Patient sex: M
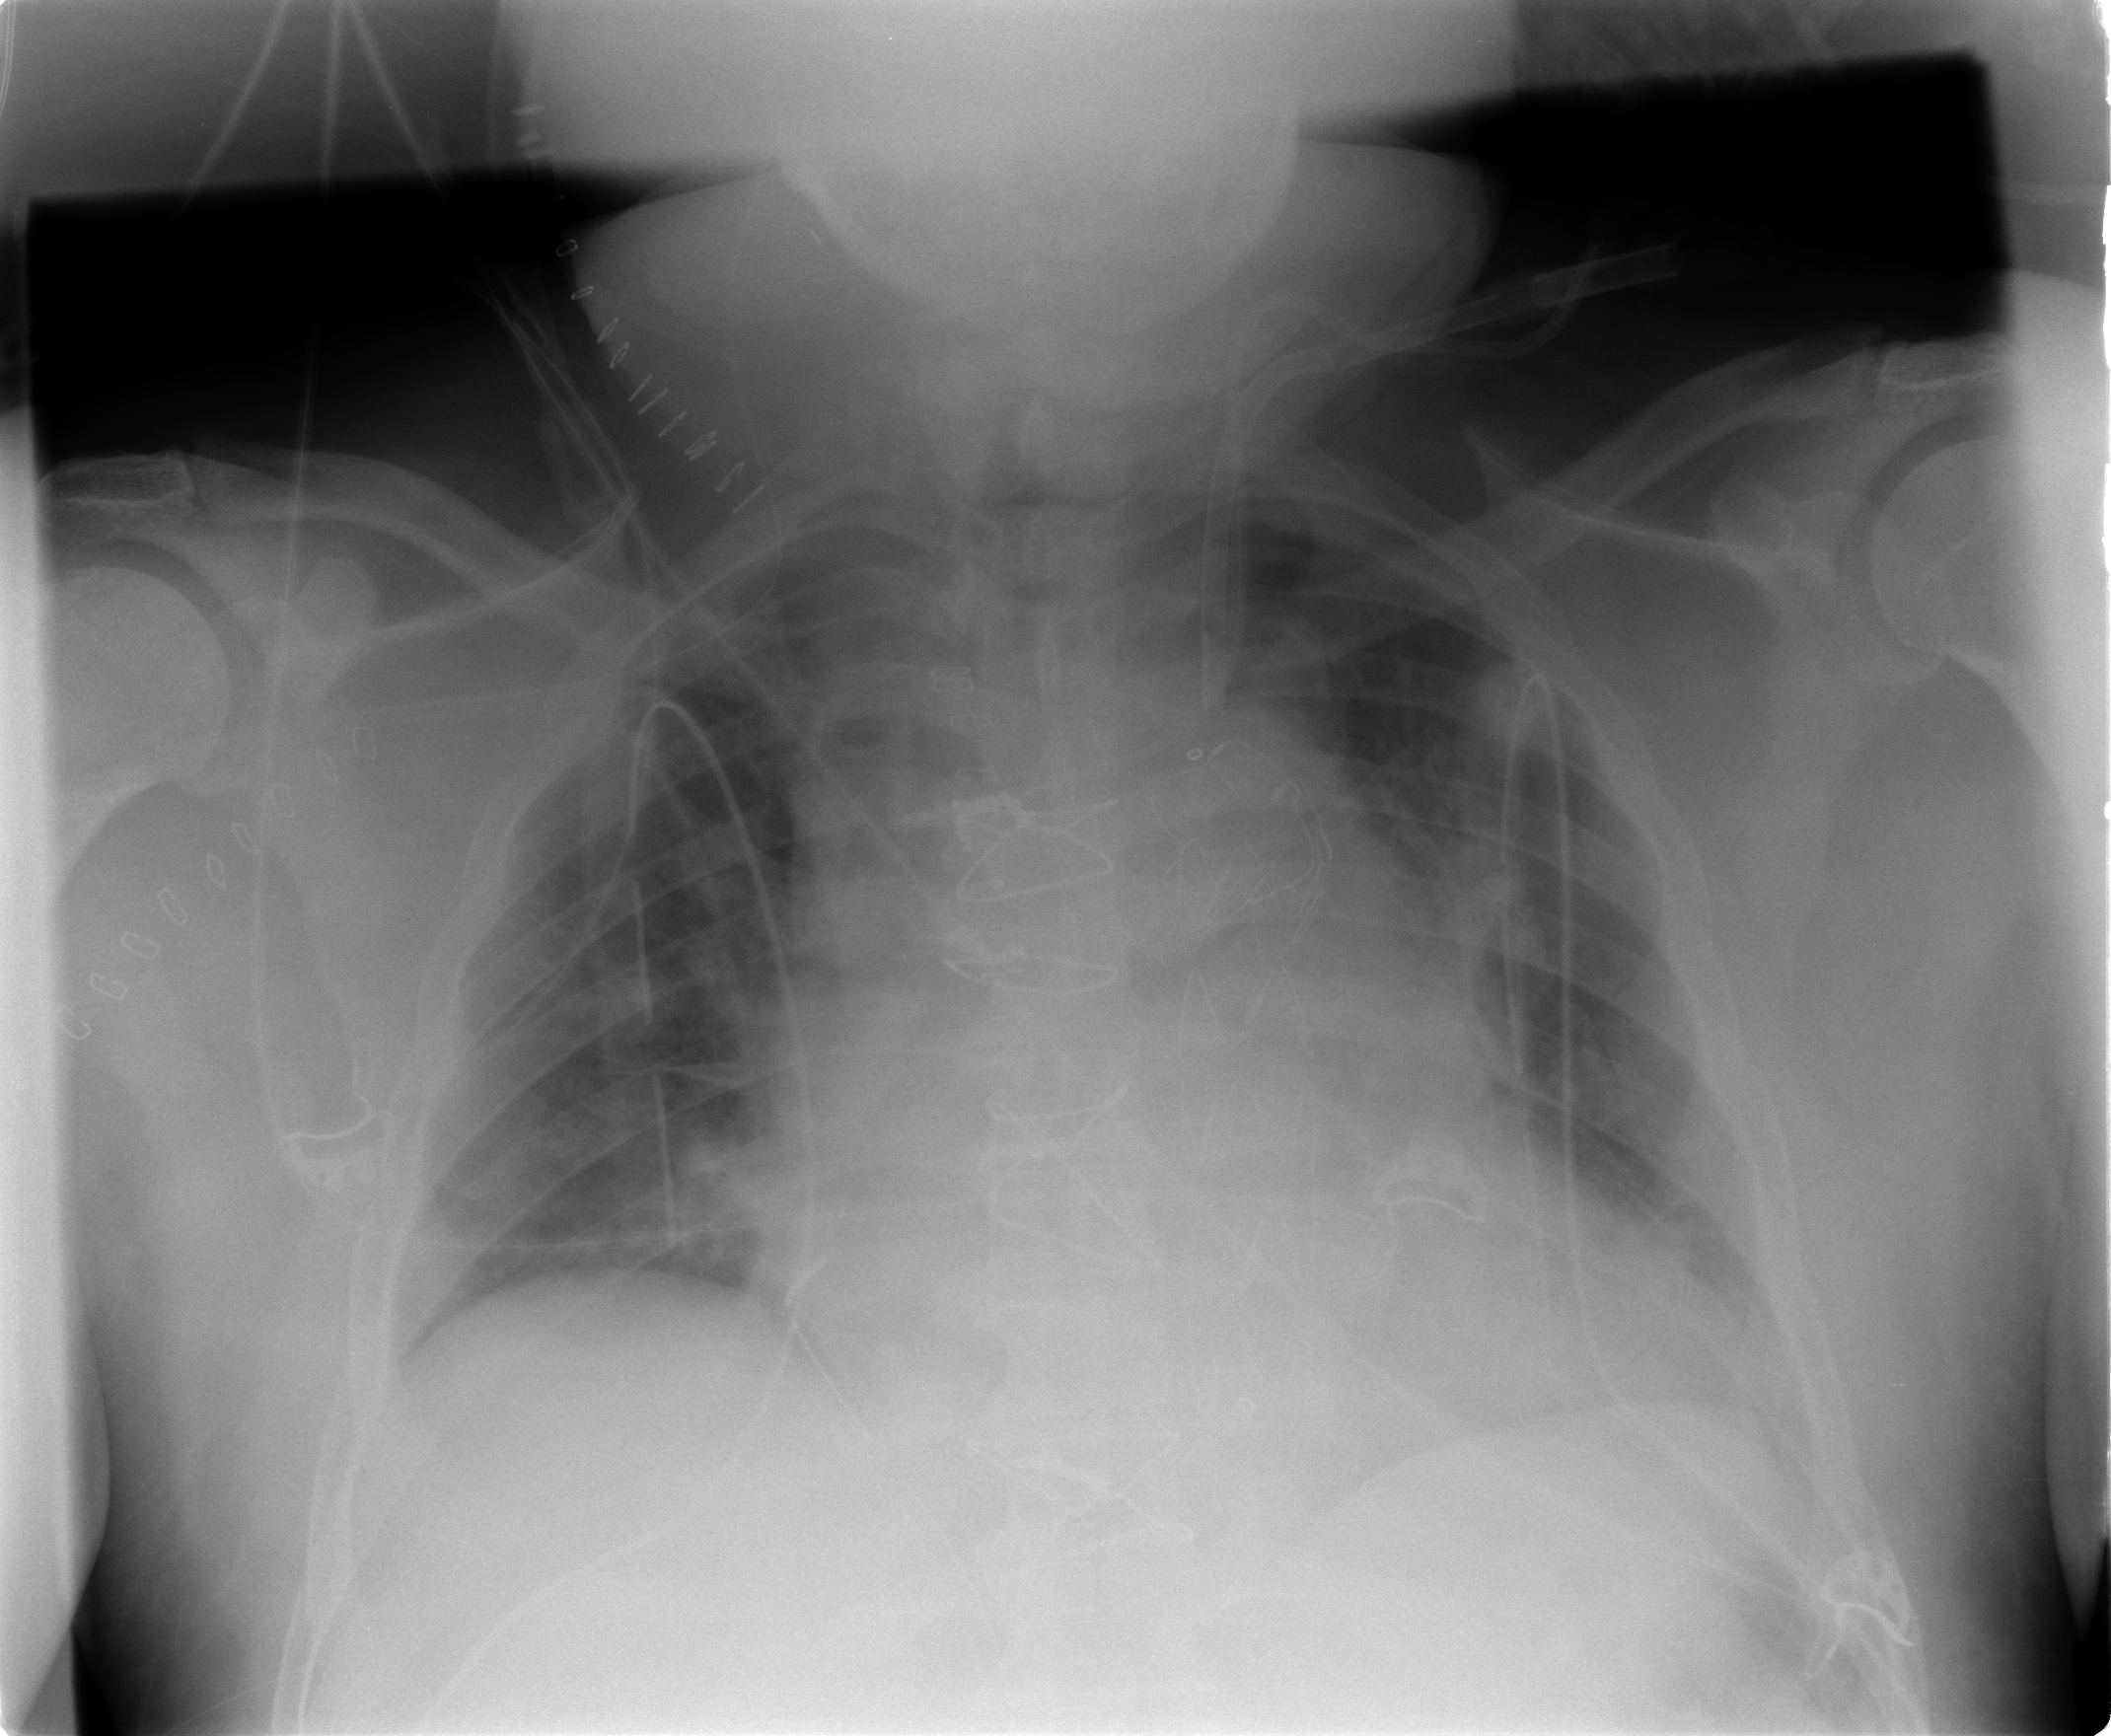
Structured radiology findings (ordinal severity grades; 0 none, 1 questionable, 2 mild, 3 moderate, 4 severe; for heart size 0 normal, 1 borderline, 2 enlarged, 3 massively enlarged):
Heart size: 2
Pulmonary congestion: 2
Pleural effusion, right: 0
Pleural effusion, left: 0
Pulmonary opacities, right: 0
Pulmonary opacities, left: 0
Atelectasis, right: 0
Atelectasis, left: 2